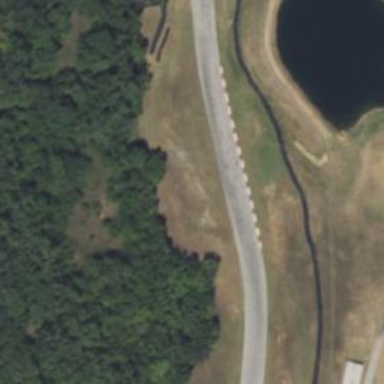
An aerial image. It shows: Asphalt raceway.